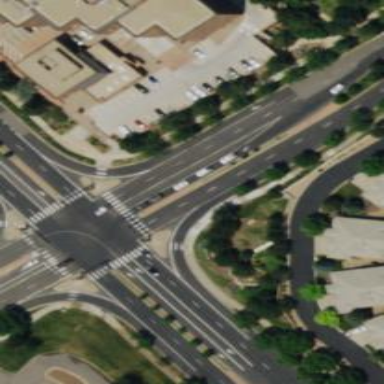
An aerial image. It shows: Marked crossing with zebra road marking.